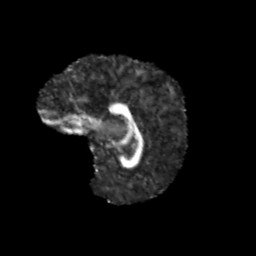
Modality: FA
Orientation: sagittal
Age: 9
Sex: female
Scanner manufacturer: siemens
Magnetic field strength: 3 T
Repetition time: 3.8 s
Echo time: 0.07 s